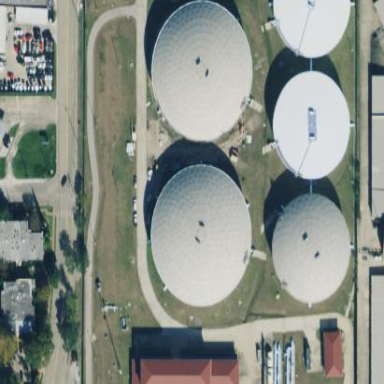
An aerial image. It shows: Man-made water works facility.